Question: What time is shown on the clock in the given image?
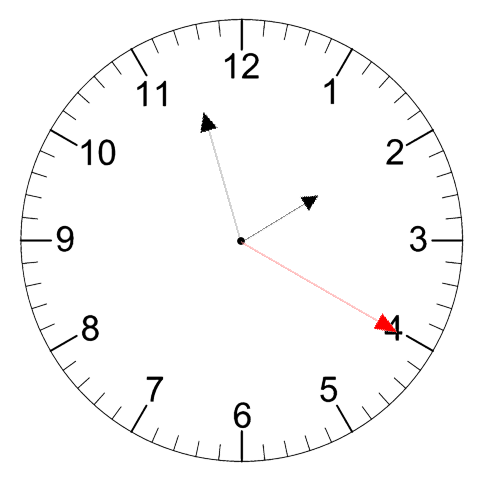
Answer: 01:57:20